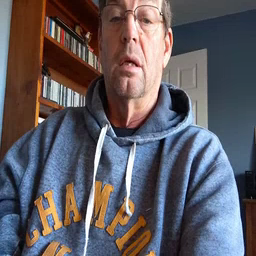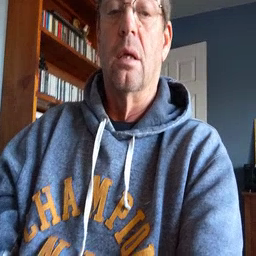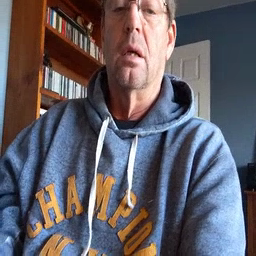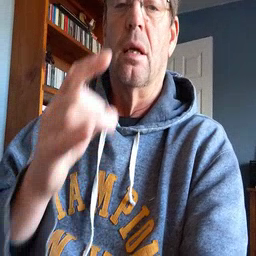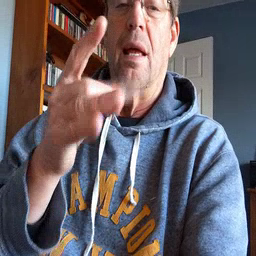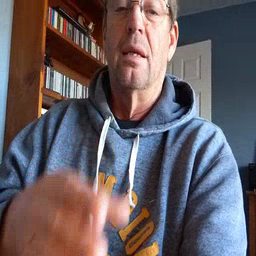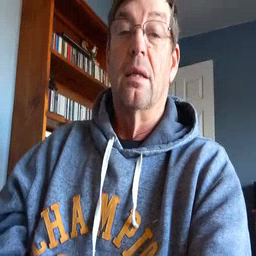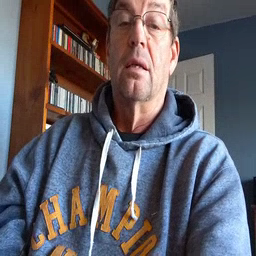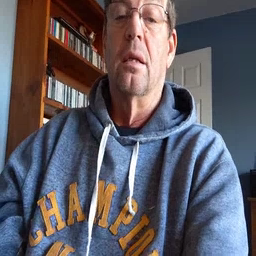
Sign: hate